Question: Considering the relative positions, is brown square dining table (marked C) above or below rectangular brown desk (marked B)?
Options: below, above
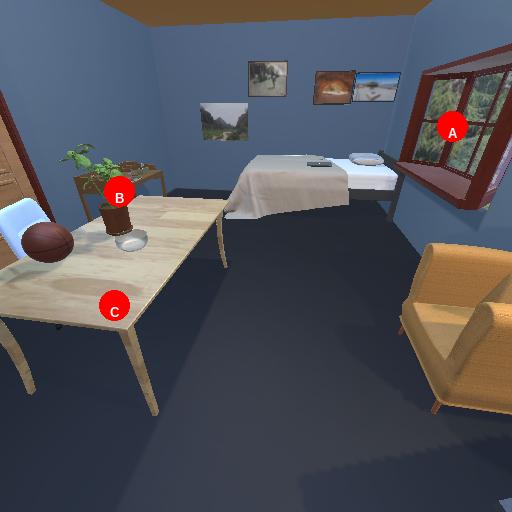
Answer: below